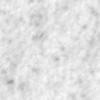
Label: no_change